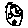
Label: moon